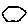
Label: hexagon